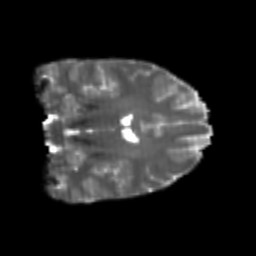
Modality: T2w
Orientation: coronal
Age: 24
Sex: female
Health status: healthy
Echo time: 0.074 s